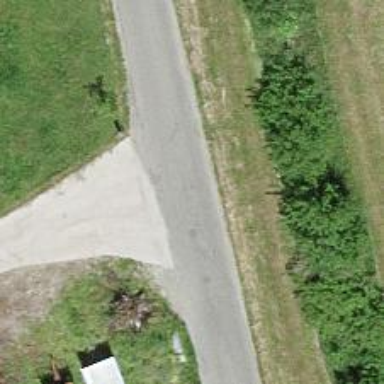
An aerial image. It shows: Unclassified road with asphalt surface.